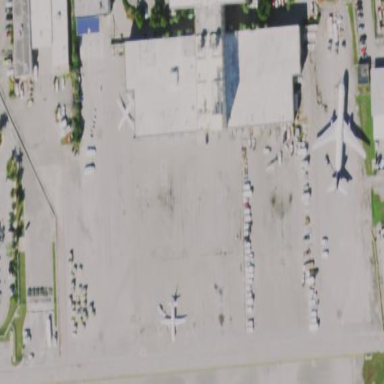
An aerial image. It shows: Apron at the airport.